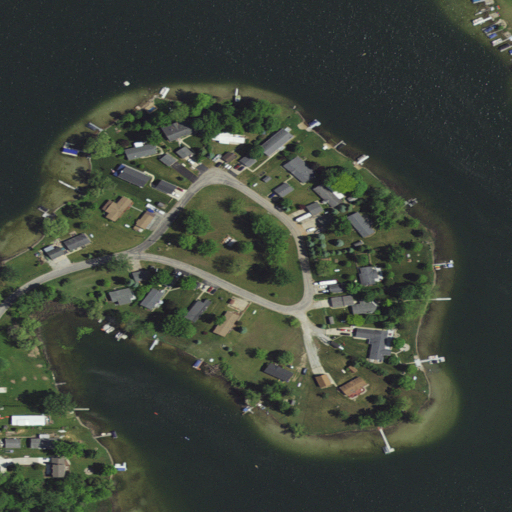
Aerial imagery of island in Indiana named Brown Island containing open water, low intensity development, woody wetlands, medium intensity development, herbaceous wetlands, open development, pasture, and grassland